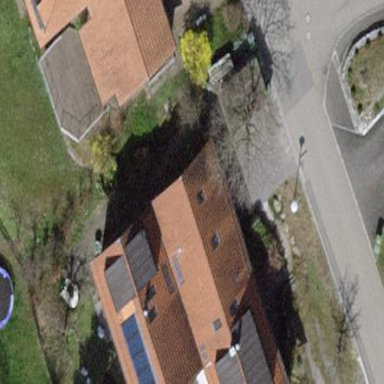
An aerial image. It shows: View of roof of building.